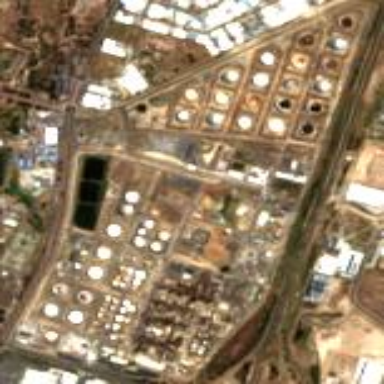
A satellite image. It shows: Industrial area with refinery.